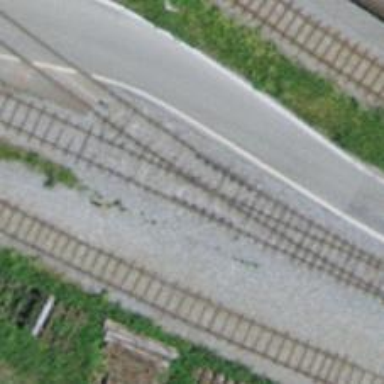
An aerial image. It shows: Single-track railway spur.